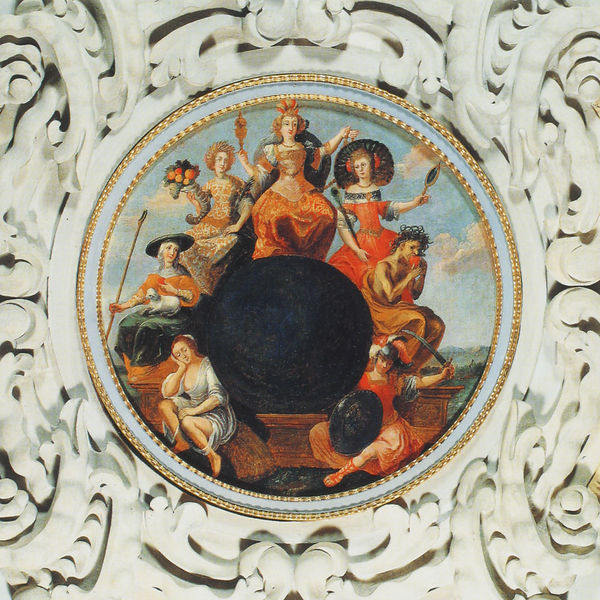
Titel: Festsaal des Klosters St. Benedikt
Künstler: Kaspar Feichtmayr
Standort: Benediktbeuern, Kloster St. Benedikt (EU - D - Bayern - Oberbayern)
Schlagwörter: blau, gemälde, hand, himmel, kopf, umhang, weiß, wolken, frauen, grün, menschen, sitzen, blumen, bunt, frau, hut, hüte, kleid, schwarz, obst, rot, fächer, malerei, ornament, barock, federn, bild, füllhorn, horn, hände, spiegel, kirche, gold, haare, sitzend, decke, renaissance, kreis, rund, früchte, relief, schiff, figuren, thron, wein, detail, ornamente, stuck, sandalen, edel, frühling, schild, lamm, medaillon, schönheit, schwert, waffe, kreise, kugel, helm, allegorie, kunst, wappen, rosette, bacchus, pan, herrscherin, königin, deckengemälde, fresko, hirtenstab, hirte, hirtin, allegorien, mars, schaft, minerva, fassung, schrein, fresco, glück, kaiserin, zepter, rotunde, jahreszeiten, tugenden, fortuna, menshen, sapientia, medalion, lenze, eifnassung